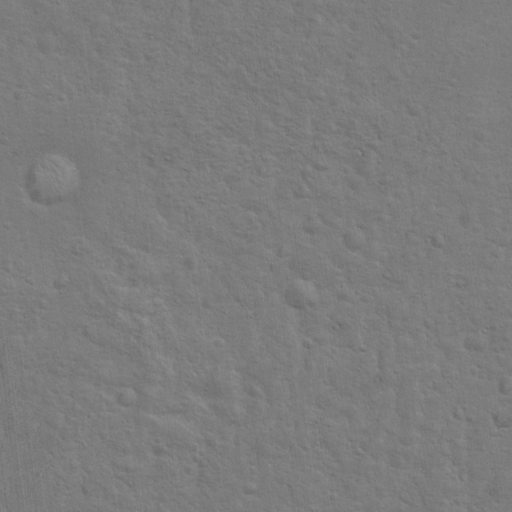
Classes present: Background